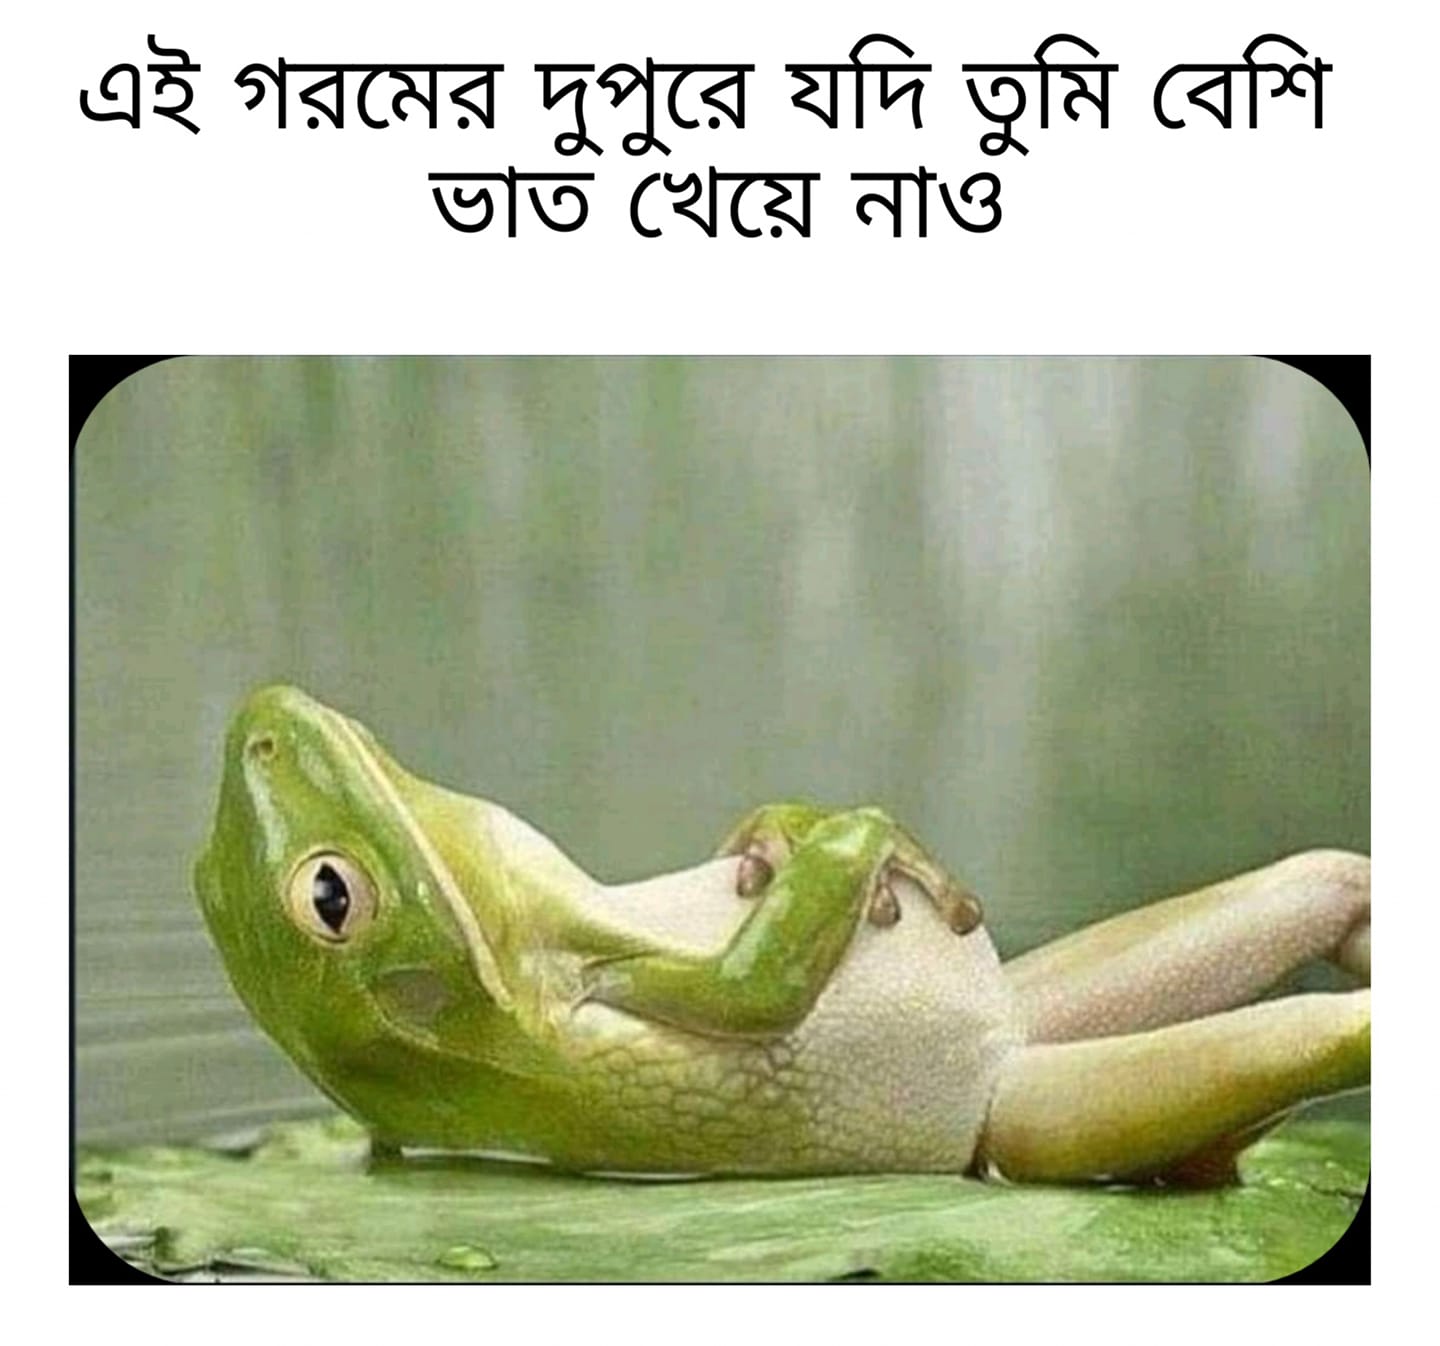
Caption: এই গরমের দুপুরে যদি তুমি বেশি ভাত খেয়ে নাও
Label: non-hate